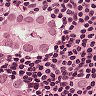
Metastatic tissue present: yes